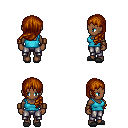
a pixel art fantasy rpg character, female body template, human, dark skin, teal pirate shirt, metal pants, brunette left-swept hairstyle, leather bracers, gray slippers, four views (front, back, left, right), 2x2 character sprite sheet, small pixel art, hard edges, no anti-aliasing